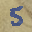
Label: 5